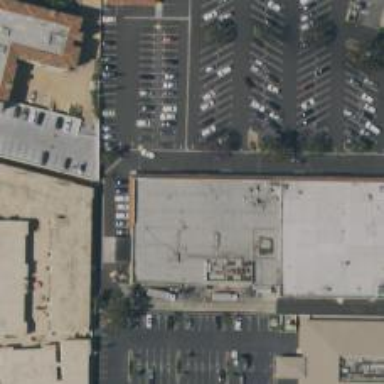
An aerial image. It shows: Supermarket.